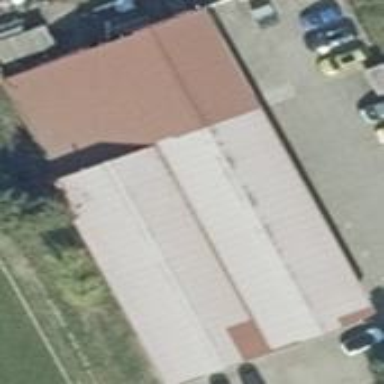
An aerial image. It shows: Building that houses car shop.